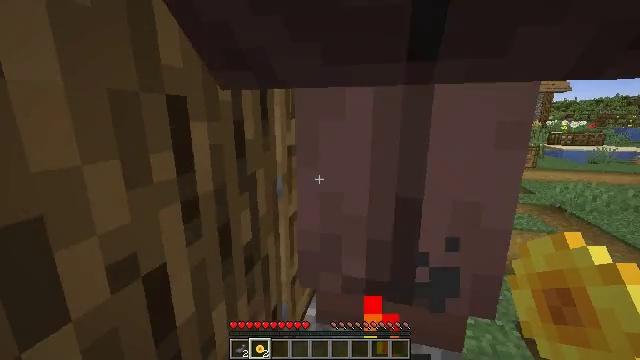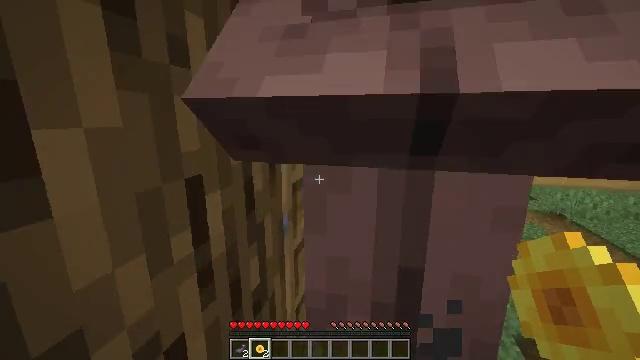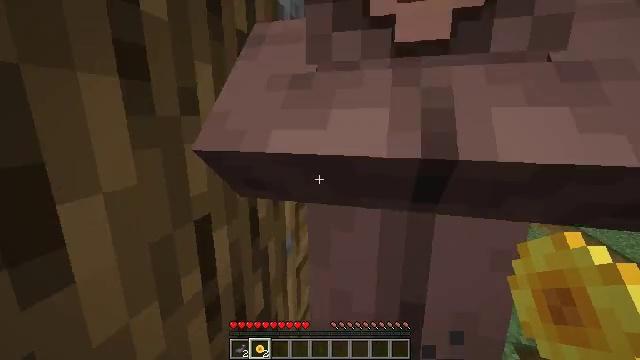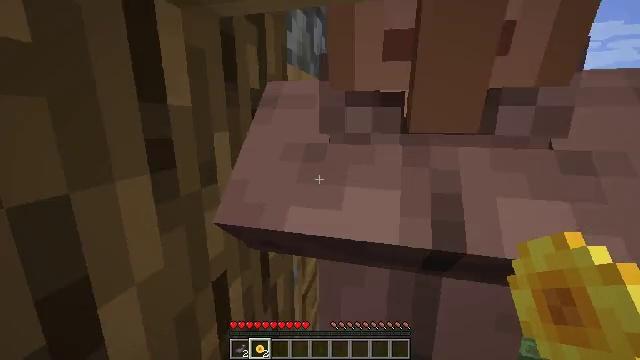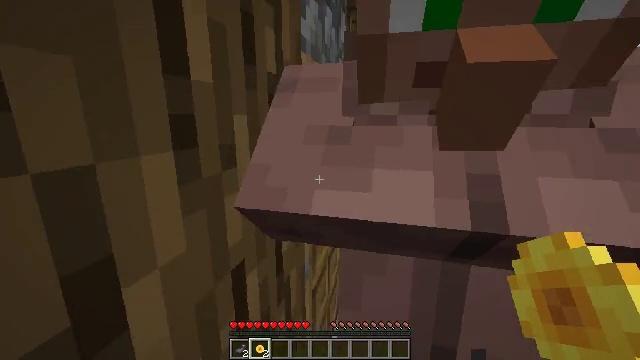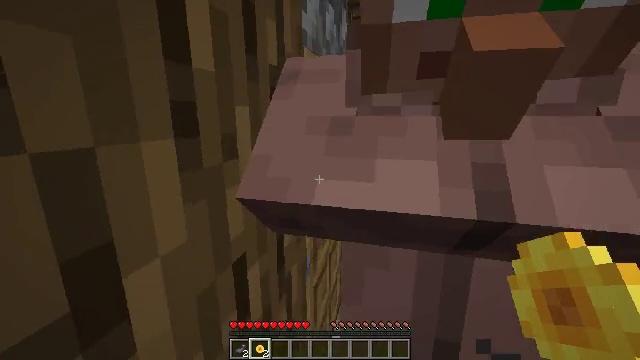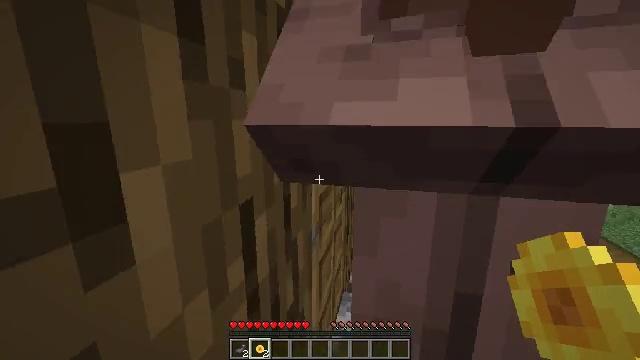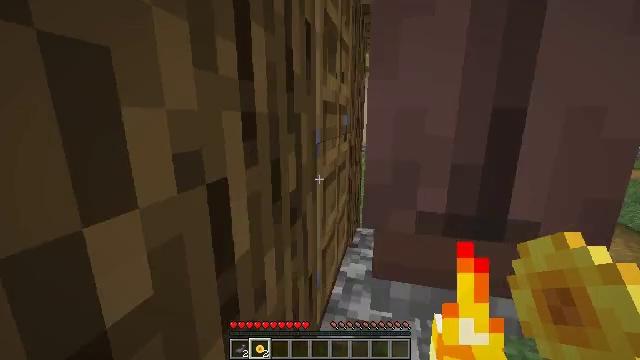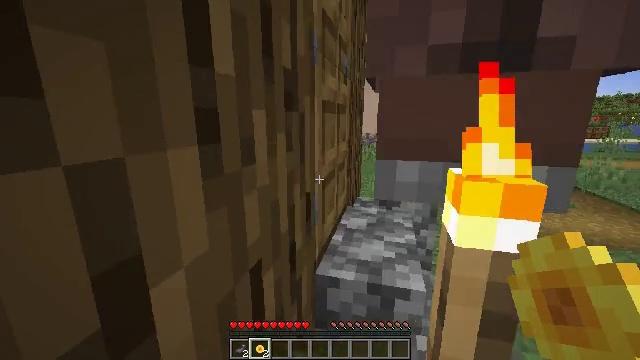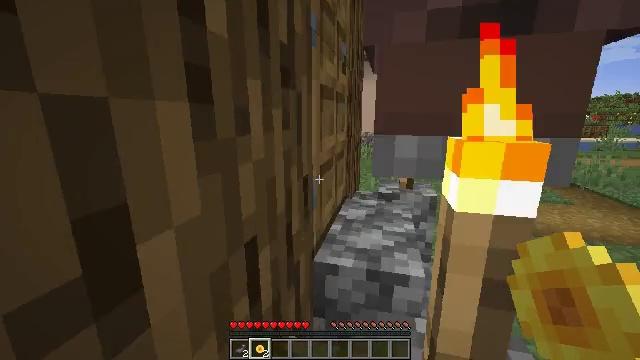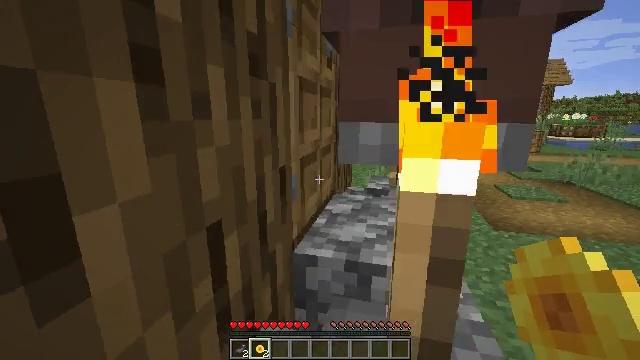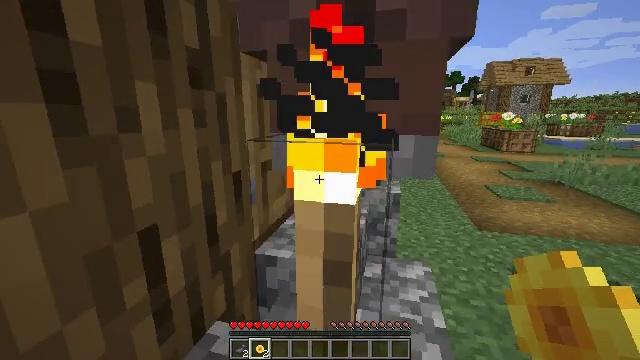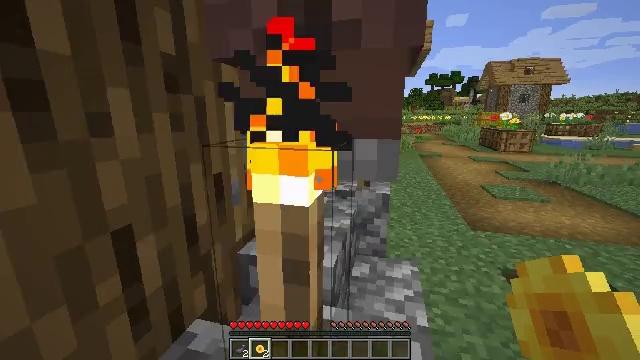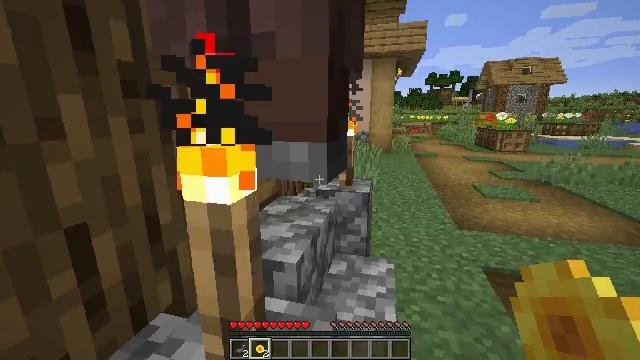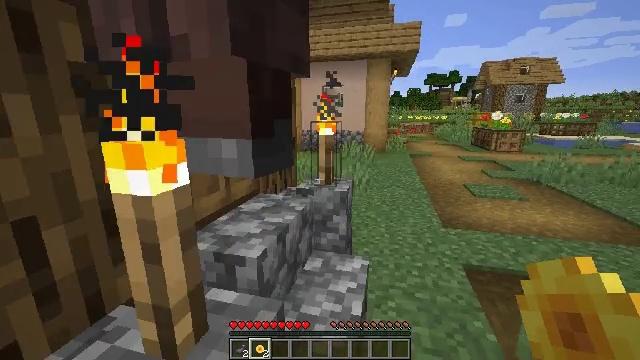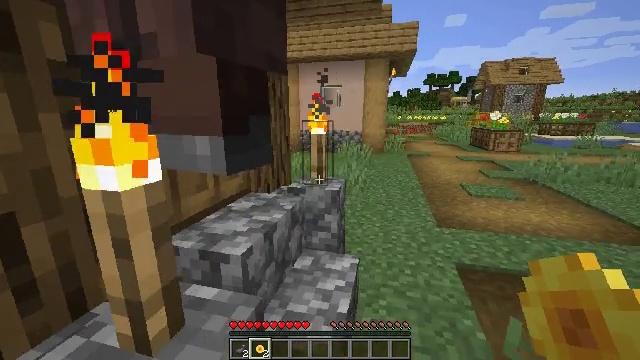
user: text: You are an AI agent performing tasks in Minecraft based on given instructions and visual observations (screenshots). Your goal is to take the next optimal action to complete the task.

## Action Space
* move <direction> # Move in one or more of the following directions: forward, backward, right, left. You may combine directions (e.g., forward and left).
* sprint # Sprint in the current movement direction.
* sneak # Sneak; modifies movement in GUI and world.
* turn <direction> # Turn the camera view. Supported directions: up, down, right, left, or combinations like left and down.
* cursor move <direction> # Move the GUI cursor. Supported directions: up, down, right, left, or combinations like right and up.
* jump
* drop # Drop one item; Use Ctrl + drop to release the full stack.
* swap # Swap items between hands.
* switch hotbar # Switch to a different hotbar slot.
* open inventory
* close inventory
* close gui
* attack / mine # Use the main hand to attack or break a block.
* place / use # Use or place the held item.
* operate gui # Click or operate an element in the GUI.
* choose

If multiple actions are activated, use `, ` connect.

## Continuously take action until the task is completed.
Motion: motion action
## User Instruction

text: Generate yellow dye within the crafting interface.
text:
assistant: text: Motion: move forward, jump
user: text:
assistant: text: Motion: move forward, jump
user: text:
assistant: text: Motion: move forward, jump
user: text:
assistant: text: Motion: move forward, jump
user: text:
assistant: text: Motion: move forward, jump
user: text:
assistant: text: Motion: move forward and move right, jump
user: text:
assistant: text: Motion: move forward and move right, jump
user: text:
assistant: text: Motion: move right
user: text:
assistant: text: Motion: move right
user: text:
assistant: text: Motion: move right
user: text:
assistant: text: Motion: move right
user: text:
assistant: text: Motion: move right
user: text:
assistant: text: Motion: move right
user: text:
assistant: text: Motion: move right
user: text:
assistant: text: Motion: move right
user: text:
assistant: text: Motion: move right
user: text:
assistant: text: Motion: move right
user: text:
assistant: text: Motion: move right
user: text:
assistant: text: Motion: move right
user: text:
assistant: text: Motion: move right
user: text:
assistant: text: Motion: move forward and move right
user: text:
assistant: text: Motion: move forward and move right
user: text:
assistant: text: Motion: move forward and move right
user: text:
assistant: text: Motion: move forward and move right, turn left and down
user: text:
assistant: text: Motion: move forward, turn left and down
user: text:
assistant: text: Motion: move forward, turn left
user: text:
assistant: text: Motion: move forward, turn left
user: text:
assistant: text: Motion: move forward
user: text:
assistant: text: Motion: turn left
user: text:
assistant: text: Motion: turn left